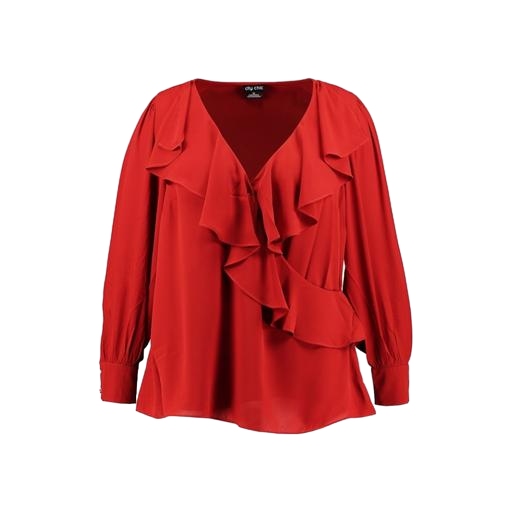
red plus size v-neck top only macy, ruffle-front blouse, red v-neck long-sleeve blouse, white background